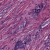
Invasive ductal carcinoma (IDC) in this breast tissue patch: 1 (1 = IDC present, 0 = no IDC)